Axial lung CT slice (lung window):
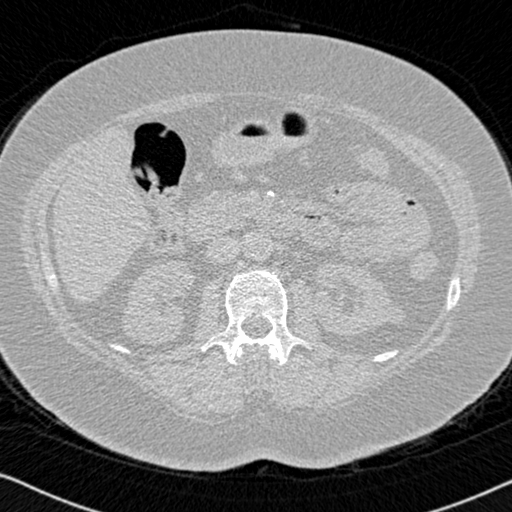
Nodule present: no